Question: This is my table
My Question is
I just created the following table:

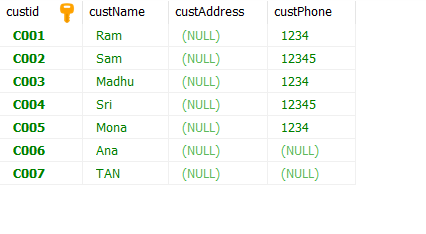
Answer: Let's assume that all the phone numbers in your table are "spelled" the same way. For example, let's assume that '<PHONE>' and '<PHONE>' are different phone numbers, even though they, according to the North American Dialing Plan, reach the same telephone. Every country has similar alternative phone number "spellings".
Handling phone numbers in the real world is a giant hairball. <URL>. But, let's leave that aside.
You should start with a subquery to find all the numbers that appear more than once. This is it
'''
SELECT custPhone
FROM Customer
GROUP BY custPhone
HAVING COUNT(*) > 1
'''
You're a student. You should strive to completely understand this subquery. Start by running it on your table. HeidiSQL is good for this kind of thing.
Then, use the subquery in a main query.
'''
SELECT Customer.*
FROM Customer
JOIN (
SELECT custPhone
FROM Customer
GROUP BY custPhone
HAVING COUNT(*) > 1
) multiple ON Customer.custPhone = multiple.custPhone
ORDER BY custPhone, custName
'''
Avoid mixed case in database, table, and column names. It reduces the portability of your data from one server to another.